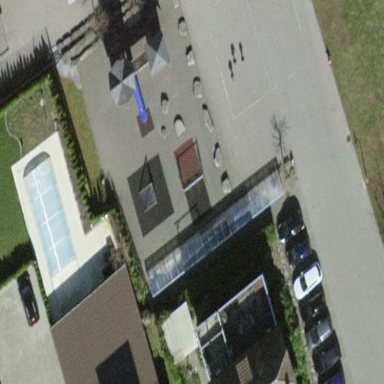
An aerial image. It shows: Bicycle parking area with wall loops.